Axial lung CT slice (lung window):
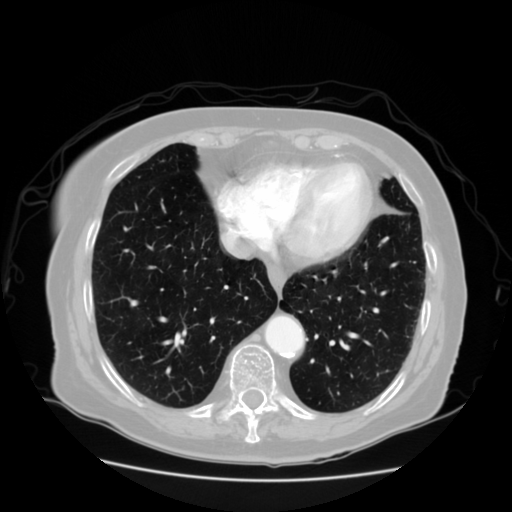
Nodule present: no